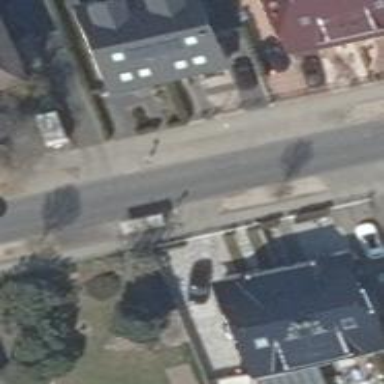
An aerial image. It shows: Public transport stop position.